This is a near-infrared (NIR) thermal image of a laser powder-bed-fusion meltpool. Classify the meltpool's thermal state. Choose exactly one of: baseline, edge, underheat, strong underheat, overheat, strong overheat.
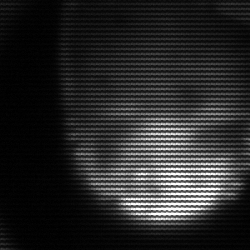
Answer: edge